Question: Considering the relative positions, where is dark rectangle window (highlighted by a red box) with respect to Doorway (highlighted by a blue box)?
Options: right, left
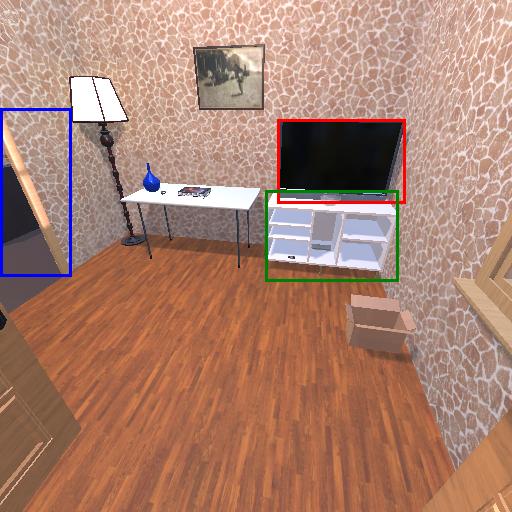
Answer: right